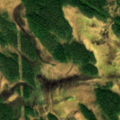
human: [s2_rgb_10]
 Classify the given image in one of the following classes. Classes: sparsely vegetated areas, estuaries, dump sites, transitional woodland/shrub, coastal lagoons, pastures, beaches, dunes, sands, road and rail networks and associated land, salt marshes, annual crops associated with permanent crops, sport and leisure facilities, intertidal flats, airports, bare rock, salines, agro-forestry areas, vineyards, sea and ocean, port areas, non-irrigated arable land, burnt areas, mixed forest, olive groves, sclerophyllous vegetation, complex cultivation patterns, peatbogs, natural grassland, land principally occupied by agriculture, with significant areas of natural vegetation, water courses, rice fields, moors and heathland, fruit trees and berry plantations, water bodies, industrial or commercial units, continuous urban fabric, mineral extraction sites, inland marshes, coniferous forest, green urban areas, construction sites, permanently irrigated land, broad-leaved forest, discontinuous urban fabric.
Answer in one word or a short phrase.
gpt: coniferous forest, mixed forest, peatbogs